Question: I am trying to underline an 'block' element that contains text. The block has an 'font-size' attribute and the text within the 'block' is surrounded by an 'inline' element which has a different 'font-size' attribute.
Is there any way to ensure, that the line resulting from the 'text-decoration="underline"' of the outer block is a straight line over all the block element (without any 'gaps' - please see the attached picture) that is not changing its position with the font-size ?
My code:
'''
<fo:block font-size="14pt" text-decoration="underline">
Some text
<fo:inline font-size="10pt"> text with a smaller font size </fo:inline>
Another text
</fo:block>
'''
My result:

Thanks in advance!
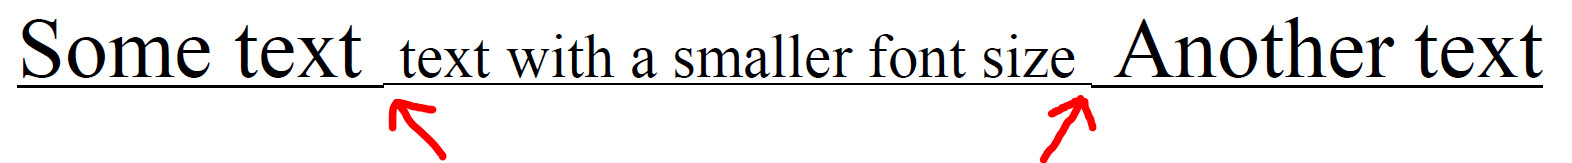
Answer: I have two versions of XSL-FO engine from one supplier, and the most up-to-date version renders a common underline without gaps, while the older version renders what you see with FOP. So it seems to be implementation dependent.
But you can mimic the appearance of what you want by selectively using the border rather than relying on the implementation:
'''
<block font-size="14pt">
<inline border-after-width="1pt" border-after-style="solid">
Some text
<inline font-size="10pt"> text with a smaller font size </inline>
Another text
</inline>
</block>
'''
Whether this mimic works in FOP or not, I don't know as I don't use FOP.